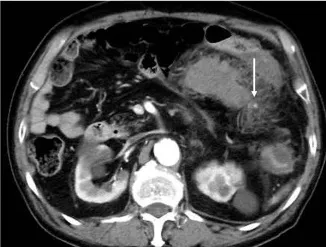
Abdominal contrast-enhanced computed tomography (CT) findings. . (c) Extravasation (white arrow) in the mass was observed in the arterial phase.
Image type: radiology (ct)